七年级 · 度量几何学
三角板摆放在一起的示意图如下, 若 $\angle 1=55^{\circ}$, 则 $\angle 2$ 的度数是

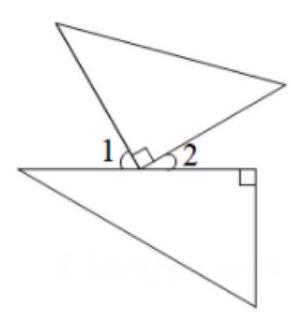
答案: $35^{\circ}$
解析: 由题意得: $\angle 1+\angle 2=90^{\circ}$, $\therefore \angle 2=90^{\circ}-\angle 1=90^{\circ}-55^{\circ}=35^{\circ}$.

故答案为: $35^{\circ}$.